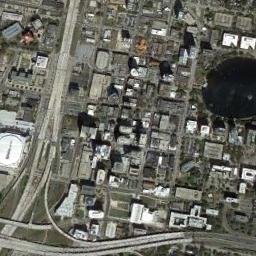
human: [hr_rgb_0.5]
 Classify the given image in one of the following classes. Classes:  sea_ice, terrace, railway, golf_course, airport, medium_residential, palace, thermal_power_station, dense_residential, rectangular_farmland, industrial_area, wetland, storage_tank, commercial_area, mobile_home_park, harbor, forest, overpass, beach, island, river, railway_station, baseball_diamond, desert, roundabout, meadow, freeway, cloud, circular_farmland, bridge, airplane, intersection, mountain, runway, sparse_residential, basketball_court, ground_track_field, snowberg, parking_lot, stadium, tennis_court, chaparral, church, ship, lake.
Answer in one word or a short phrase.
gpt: commercial_area